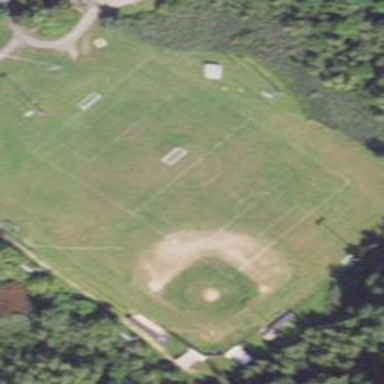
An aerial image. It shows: Baseball field on grass within recreation ground.